Question: So my understanding of topological sort is as follows:
- You assign each node an indegree, or number of incoming edges- You start with the node that has an indegree of 0 and enqueue it- Once it is queued, you look for adjacent nodes of the queued node and decrease their indegree by 1. If the indegree value of said nodes is 0, then you add it to the queue and repeat steps 2-3 until completion.
However, what if when you decrease the indegree values of the adjacent nodes and none of them resolve to 0? Below is a picture that illustrates my problem

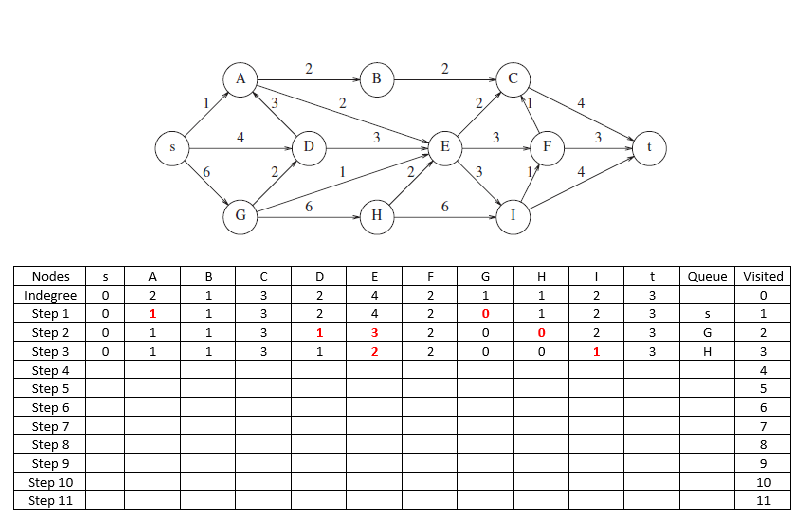
Answer: The mistake is in step 1, where you did not decrease the indegree of node D. Then, after step 2, both H and D would be added to the queue. It is okay not to get any nodes to 0 indegree in a step, as long as you still have nodes in your queue to go on.